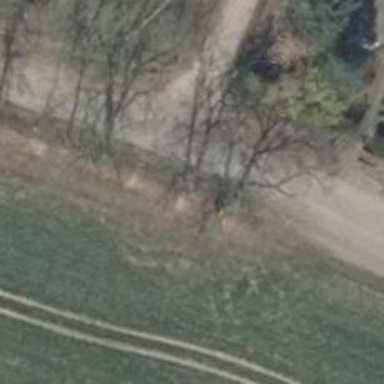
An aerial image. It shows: Avenue lined with deciduous broadleaved trees.